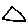
Label: triangle